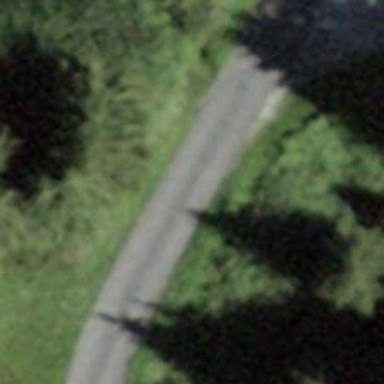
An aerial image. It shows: Unclassified road leading to backcountry hike trail that is groomed.